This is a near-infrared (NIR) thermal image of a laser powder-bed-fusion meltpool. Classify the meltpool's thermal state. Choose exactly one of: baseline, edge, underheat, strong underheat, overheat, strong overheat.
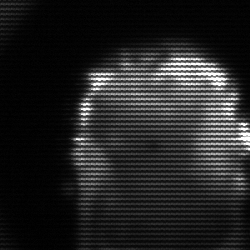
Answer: baseline